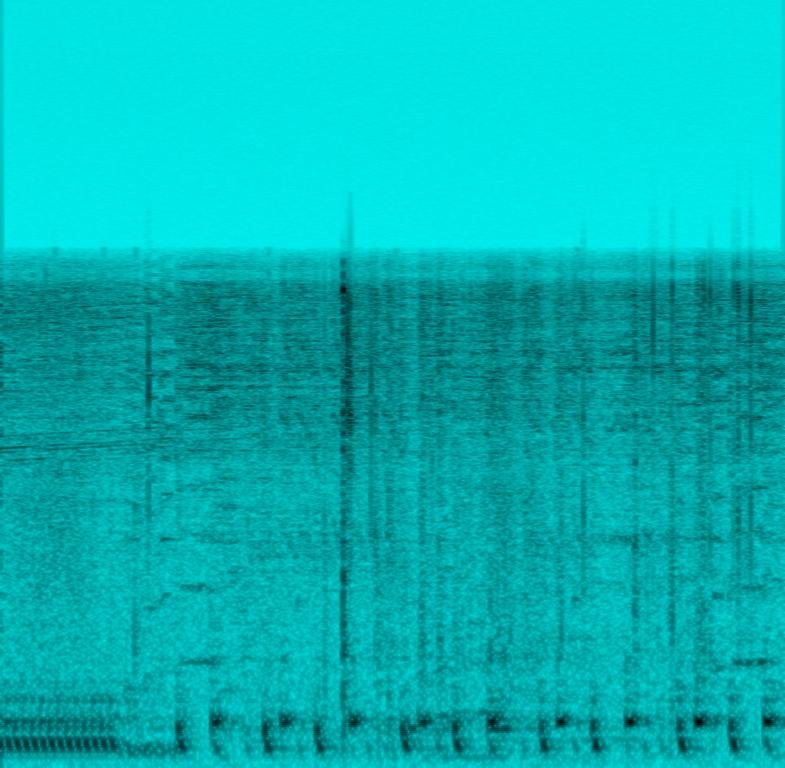
This is the recording of a box opening with a dubstep piece playing in the background. A knife cutting through the box can be heard. The track in the background has a loud synth bass and an aggressive electronic drum beat. It is a fast-paced piece.